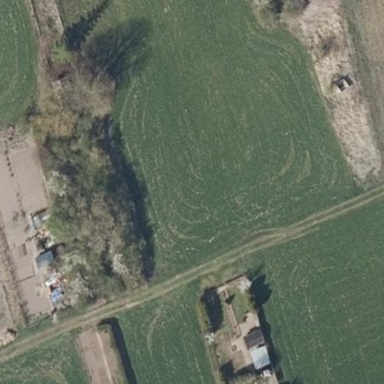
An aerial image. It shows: Allotments area.